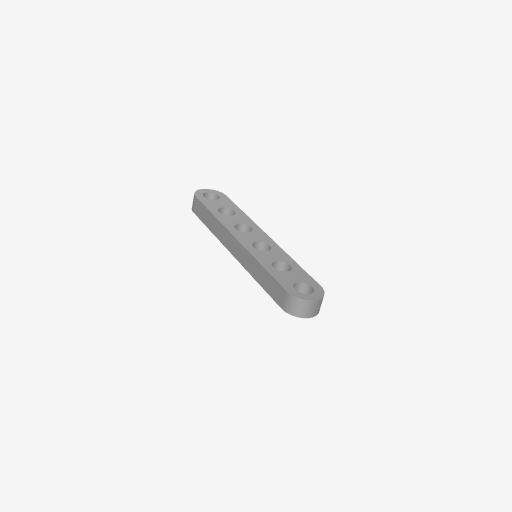
Part: FlatBeam6H